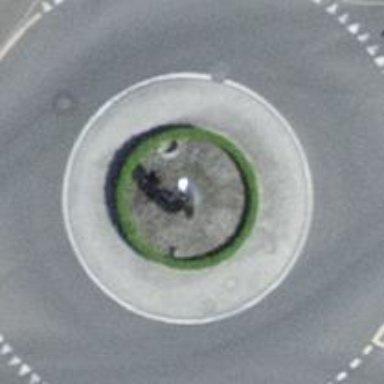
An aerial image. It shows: Secondary road around roundabout.